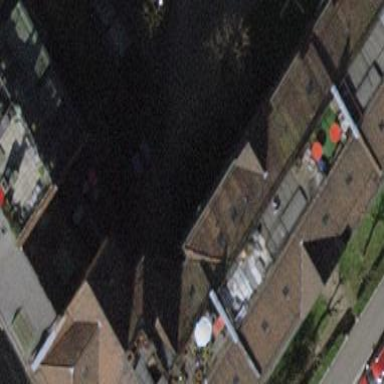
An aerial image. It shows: Apartments housed in building with gambrel roof.